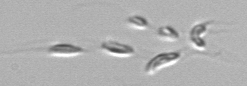
Label: Dinobryon